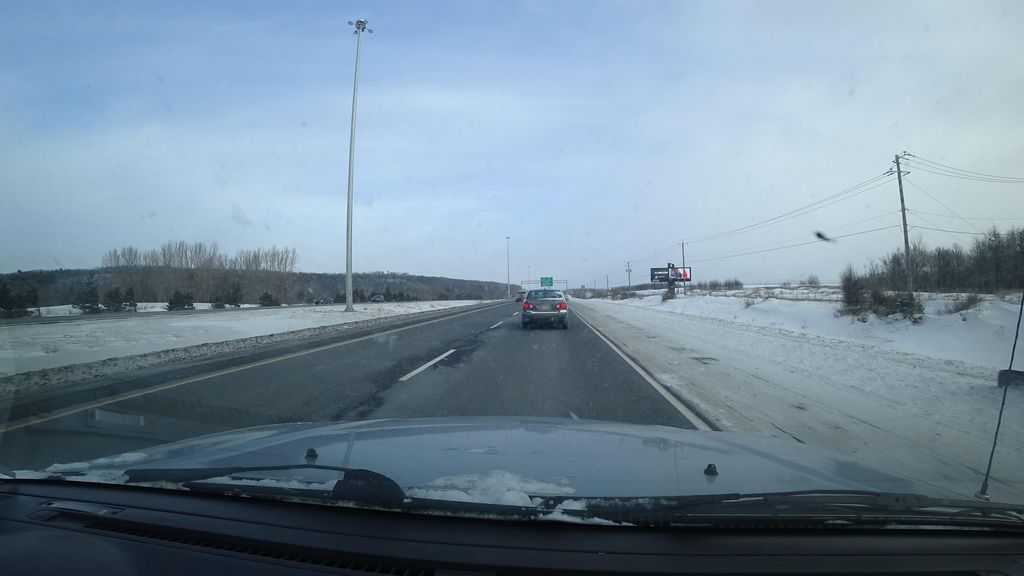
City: quebec_city